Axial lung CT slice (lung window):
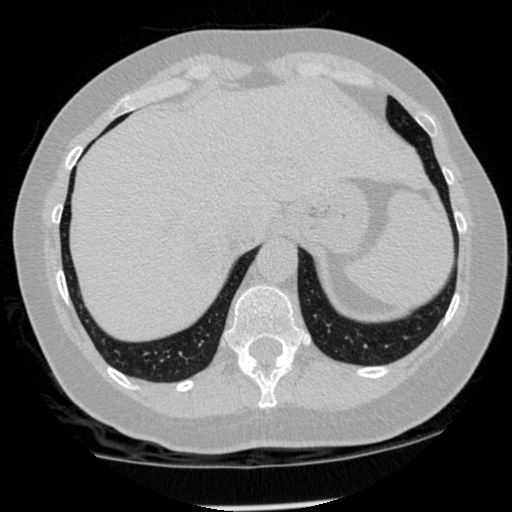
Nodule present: no